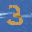
Label: 3